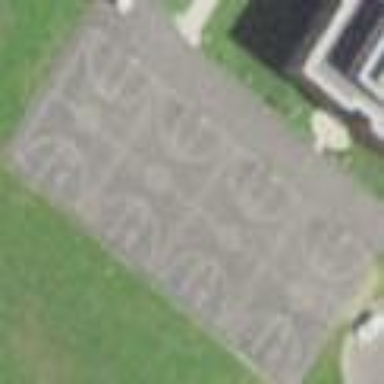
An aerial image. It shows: Basketball court on leisure land pitch.